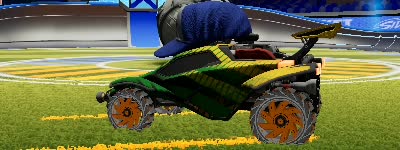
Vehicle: octane